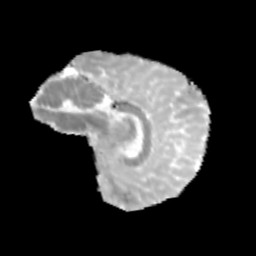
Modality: MD
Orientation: sagittal
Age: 10
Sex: male
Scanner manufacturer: siemens
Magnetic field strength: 3 T
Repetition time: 3.8 s
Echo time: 0.07 s